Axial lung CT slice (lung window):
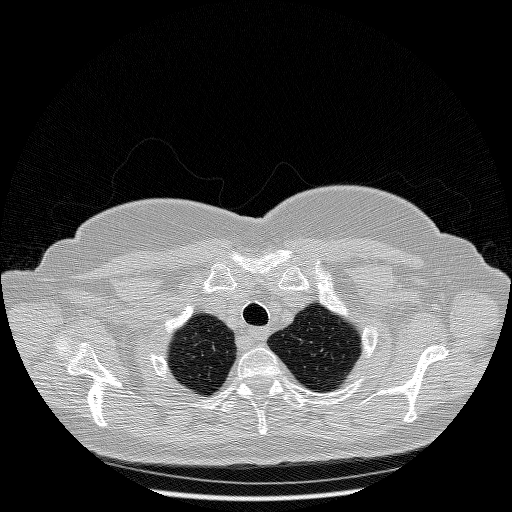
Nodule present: no